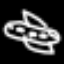
Label: airplane